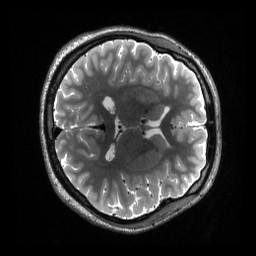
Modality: T2w
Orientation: axial
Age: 19
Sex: female
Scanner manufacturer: siemens
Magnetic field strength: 3 T
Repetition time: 3.2 s
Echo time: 0.563 s